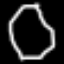
Label: octagon